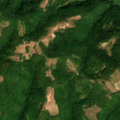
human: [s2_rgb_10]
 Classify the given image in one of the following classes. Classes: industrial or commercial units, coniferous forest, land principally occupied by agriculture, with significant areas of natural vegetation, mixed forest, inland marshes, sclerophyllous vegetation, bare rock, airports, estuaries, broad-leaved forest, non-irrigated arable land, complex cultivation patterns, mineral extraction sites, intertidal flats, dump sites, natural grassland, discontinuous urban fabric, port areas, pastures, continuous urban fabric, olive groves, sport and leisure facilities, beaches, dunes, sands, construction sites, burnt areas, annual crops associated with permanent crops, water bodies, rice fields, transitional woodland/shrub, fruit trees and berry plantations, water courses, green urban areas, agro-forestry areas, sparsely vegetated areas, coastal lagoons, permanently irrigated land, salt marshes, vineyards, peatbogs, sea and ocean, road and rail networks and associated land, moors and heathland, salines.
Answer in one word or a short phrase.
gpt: land principally occupied by agriculture, with significant areas of natural vegetation, broad-leaved forest